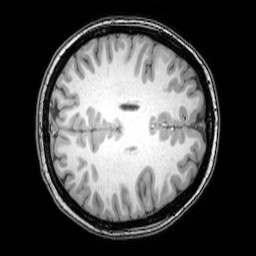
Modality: T1w
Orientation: axial
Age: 20
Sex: female
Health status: healthy
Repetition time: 0.081 s
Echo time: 0.037 s